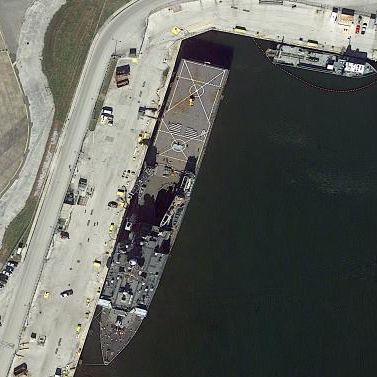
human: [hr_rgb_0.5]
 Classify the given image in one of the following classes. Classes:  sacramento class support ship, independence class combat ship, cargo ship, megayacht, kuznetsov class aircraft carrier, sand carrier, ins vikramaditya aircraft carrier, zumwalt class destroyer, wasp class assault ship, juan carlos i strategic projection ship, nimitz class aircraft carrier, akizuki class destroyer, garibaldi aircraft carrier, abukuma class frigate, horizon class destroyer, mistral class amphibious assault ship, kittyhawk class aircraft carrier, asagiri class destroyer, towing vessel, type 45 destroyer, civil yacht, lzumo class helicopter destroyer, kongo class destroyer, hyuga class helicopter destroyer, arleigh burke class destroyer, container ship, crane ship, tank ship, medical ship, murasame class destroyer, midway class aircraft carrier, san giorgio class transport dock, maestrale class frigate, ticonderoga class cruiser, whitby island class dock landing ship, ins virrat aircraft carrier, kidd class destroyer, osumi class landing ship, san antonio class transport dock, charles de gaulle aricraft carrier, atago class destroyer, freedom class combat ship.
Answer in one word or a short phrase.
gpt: Whitby Island class dock landing ship